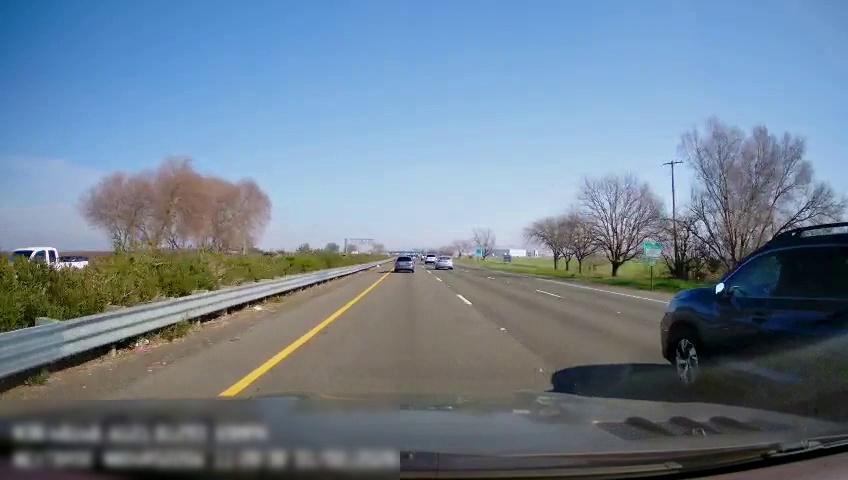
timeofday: Day
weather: Sunny
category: Drivable Space
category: Vehicles | Truck
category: Vehicles | SUV
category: Vehicles | SUV
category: Vehicles | SUV
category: Vehicles | SUV
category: Lanes | Current Lane
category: Lanes | Current Lane
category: Lanes | Alternate Lane
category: Lanes | Alternate Lane
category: Traffic | Signs